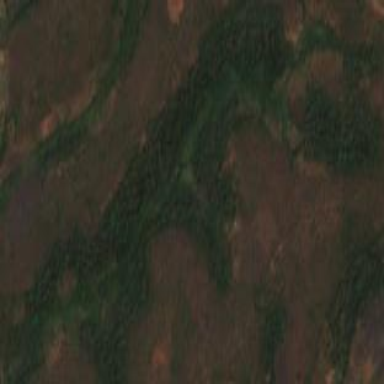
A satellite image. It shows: Forest area.